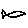
Label: fish